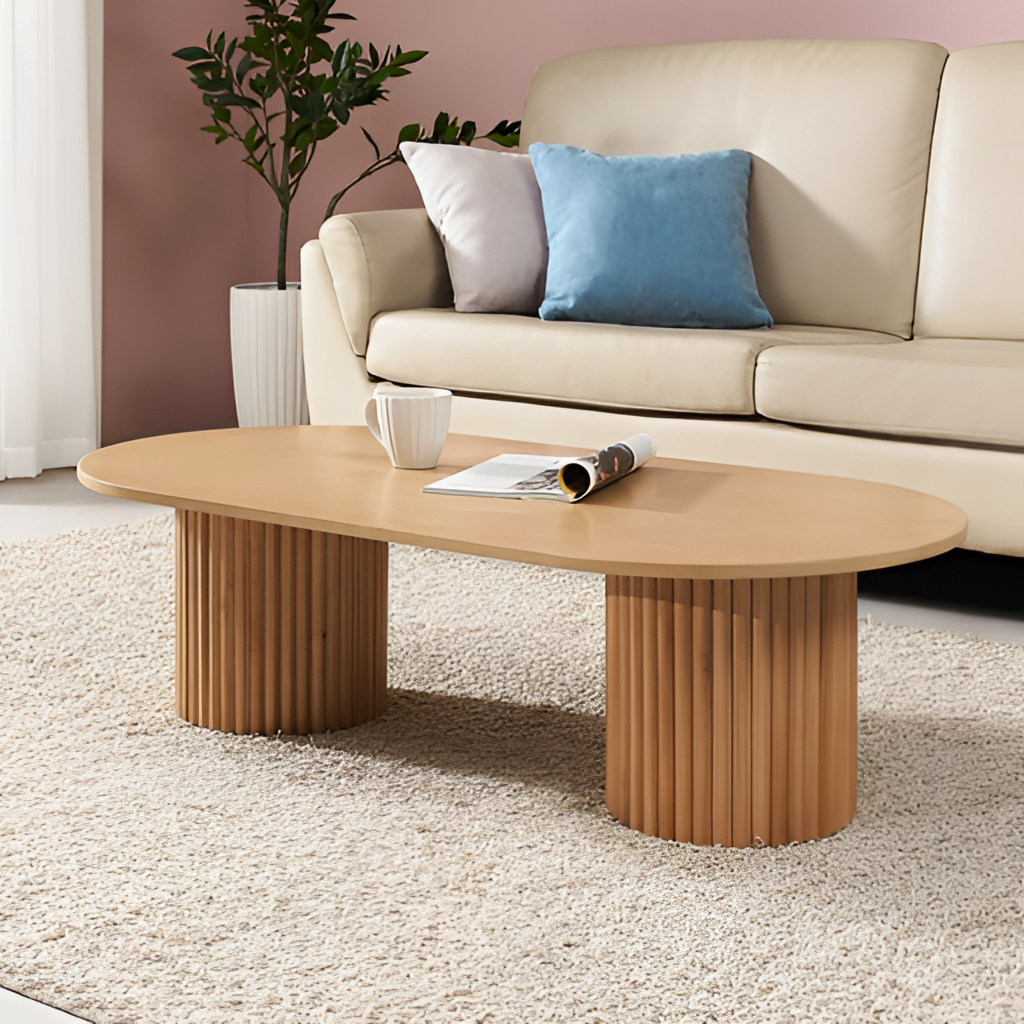
living room, beige leather sofa, carpet flooring, with textured pattern, paint wallpaper, with solid pattern, contemporary